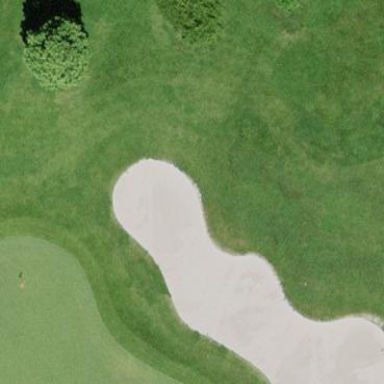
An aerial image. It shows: Golf bunker filled with sandy terrain.